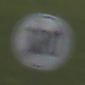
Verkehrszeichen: EndeGeschwindigkeit130
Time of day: Midday
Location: Outdoor (Suburban)
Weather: Overcast
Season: NotSpecified
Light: Natural